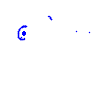
Particle: electron